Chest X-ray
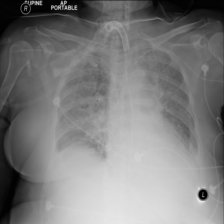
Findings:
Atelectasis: negative
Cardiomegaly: negative
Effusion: negative
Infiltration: negative
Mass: negative
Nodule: negative
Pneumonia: negative
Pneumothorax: negative
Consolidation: positive
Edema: negative
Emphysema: negative
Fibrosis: negative
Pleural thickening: negative
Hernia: negative